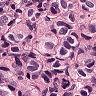
Metastatic tissue present: yes